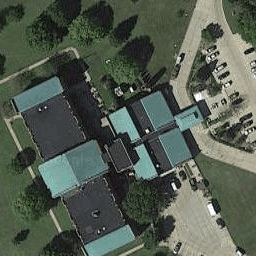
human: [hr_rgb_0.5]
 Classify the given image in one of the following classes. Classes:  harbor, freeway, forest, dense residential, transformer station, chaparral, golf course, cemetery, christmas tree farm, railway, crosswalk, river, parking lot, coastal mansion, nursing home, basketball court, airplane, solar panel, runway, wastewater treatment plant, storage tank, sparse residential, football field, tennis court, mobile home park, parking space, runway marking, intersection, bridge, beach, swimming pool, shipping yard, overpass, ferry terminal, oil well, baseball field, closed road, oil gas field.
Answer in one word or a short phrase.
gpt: nursing home